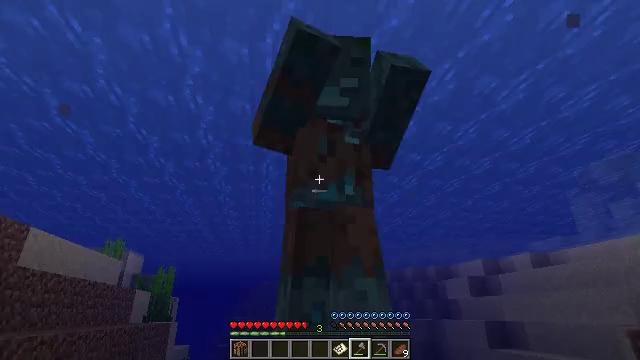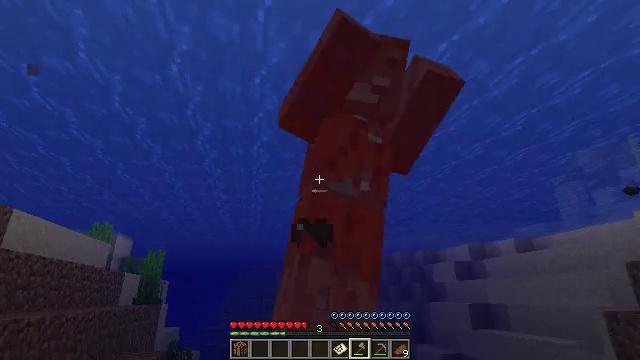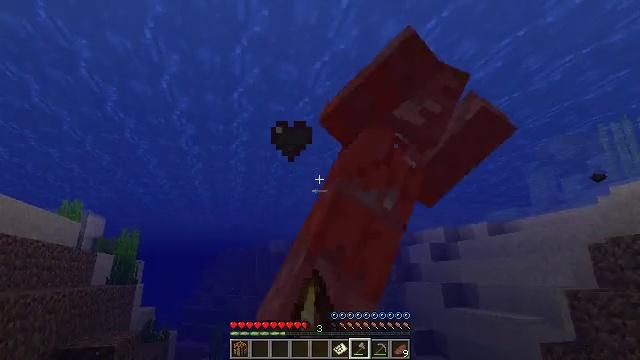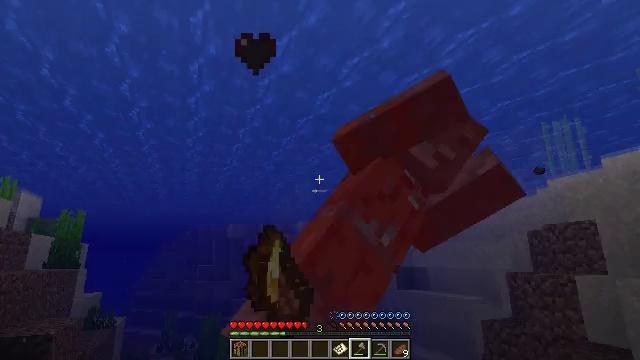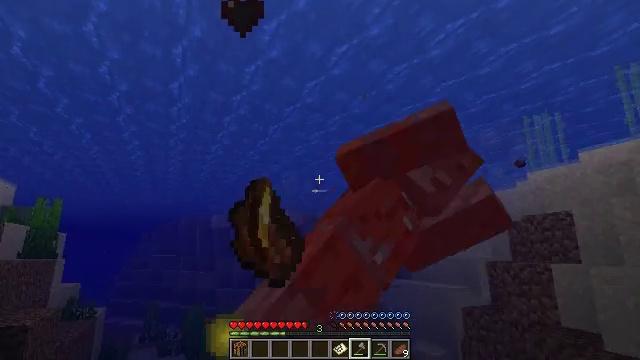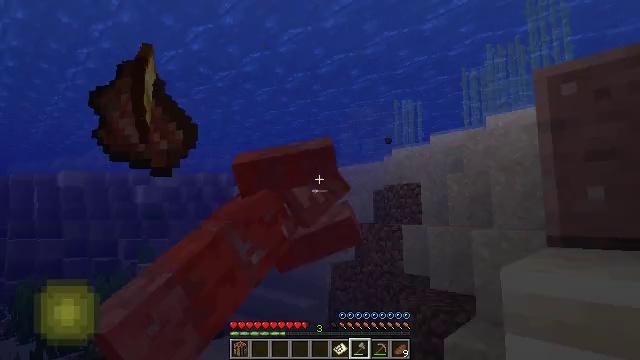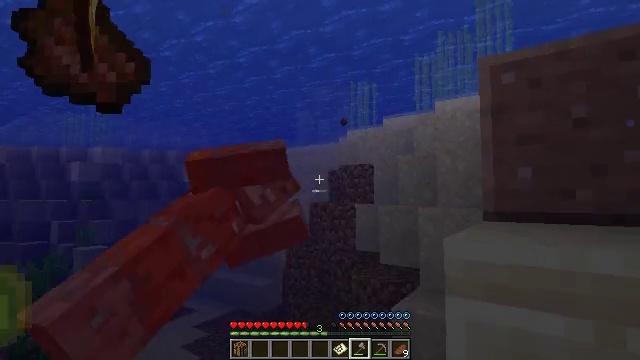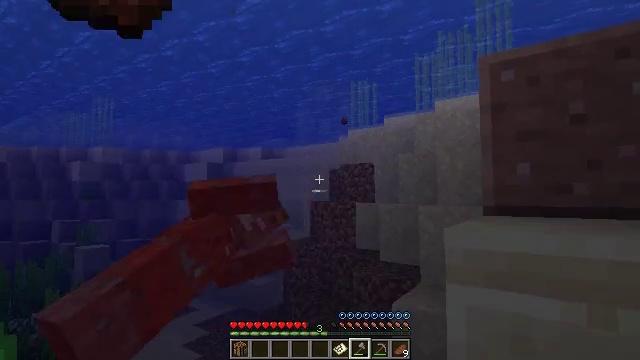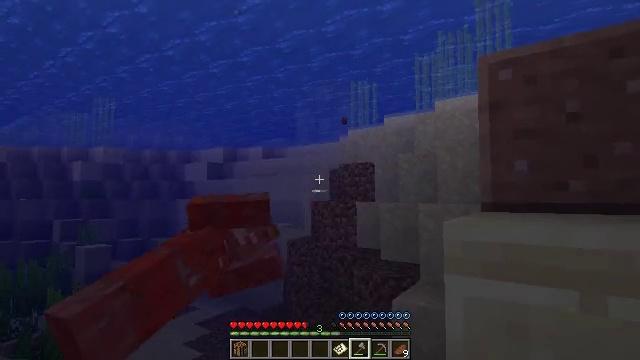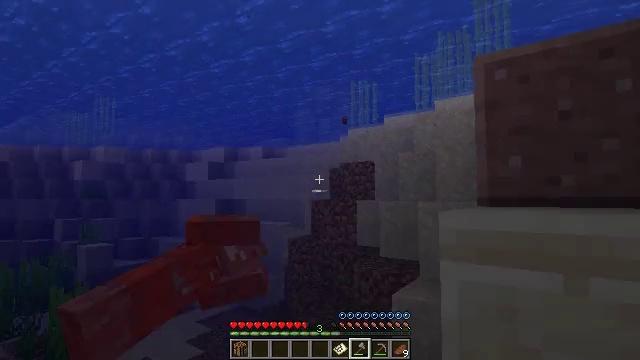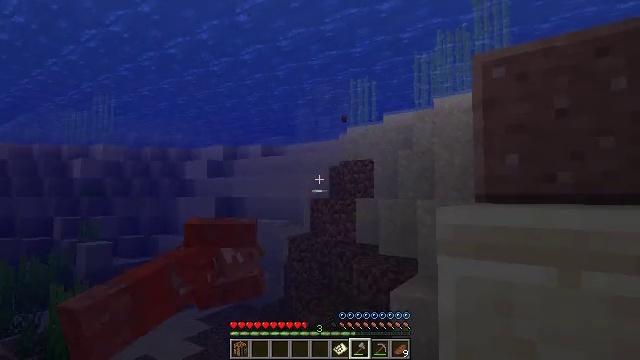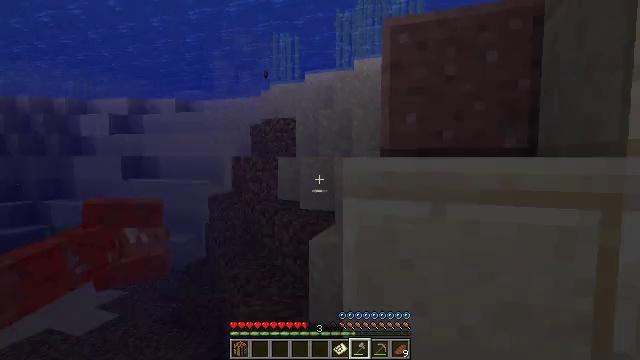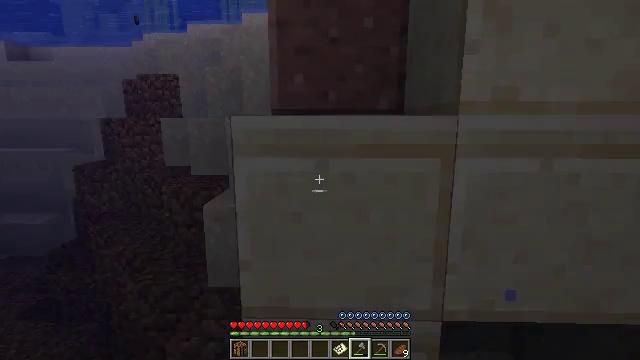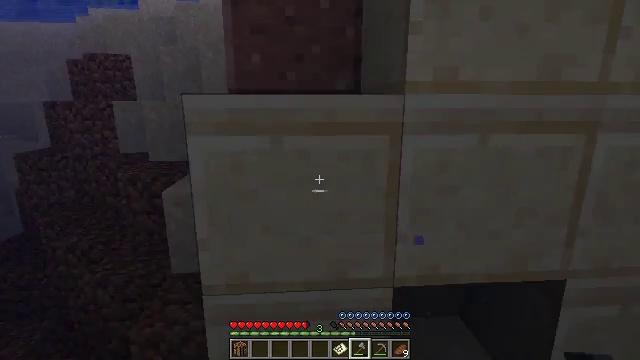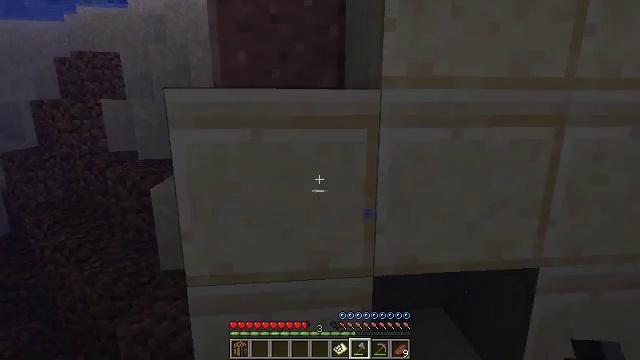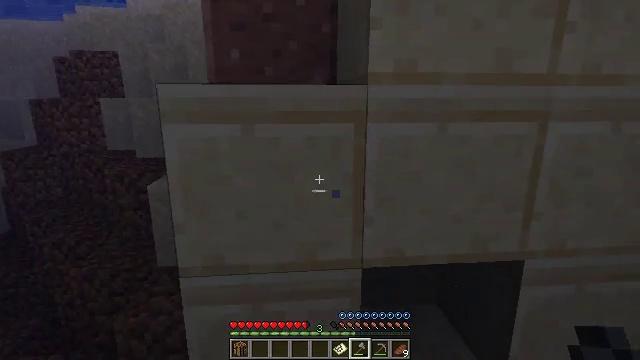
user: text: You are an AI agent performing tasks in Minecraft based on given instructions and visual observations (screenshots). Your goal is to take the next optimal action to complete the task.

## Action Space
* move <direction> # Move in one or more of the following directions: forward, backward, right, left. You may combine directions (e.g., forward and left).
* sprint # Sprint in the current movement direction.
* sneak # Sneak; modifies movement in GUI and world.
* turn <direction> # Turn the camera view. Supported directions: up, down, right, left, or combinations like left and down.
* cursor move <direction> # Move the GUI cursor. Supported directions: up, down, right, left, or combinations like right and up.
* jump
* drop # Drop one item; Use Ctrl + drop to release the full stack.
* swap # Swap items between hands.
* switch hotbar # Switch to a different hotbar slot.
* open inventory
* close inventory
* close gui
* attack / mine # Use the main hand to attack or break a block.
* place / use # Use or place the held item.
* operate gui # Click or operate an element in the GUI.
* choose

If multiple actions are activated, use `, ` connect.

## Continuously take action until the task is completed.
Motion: motion action
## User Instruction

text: Mine the polished granite block.
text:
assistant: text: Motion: move forward, turn right and down
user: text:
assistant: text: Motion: turn right and down
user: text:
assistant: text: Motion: turn right and down
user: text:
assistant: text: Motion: move back, turn right and down
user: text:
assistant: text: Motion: move back, turn right and down
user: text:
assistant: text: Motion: move back, turn right and down
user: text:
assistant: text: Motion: move back
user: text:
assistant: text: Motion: move back
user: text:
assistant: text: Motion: move back
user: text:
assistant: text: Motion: move back and move right
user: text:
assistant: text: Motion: move back and move right, turn right and down
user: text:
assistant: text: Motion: move back and move right, turn right and down
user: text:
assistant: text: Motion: move back and move right, turn right and down
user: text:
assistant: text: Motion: move back and move right, turn right
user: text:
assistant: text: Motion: move back and move right
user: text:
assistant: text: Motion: move back and move right
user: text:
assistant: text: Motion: move back and move right
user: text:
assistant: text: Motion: move back, turn right
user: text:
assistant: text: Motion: move back, turn right
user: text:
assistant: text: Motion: move back and move right, turn right
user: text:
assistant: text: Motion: move back and move right, turn right and down
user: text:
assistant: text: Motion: move back and move right, turn down
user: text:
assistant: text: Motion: move back and move right
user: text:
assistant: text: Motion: move back and move right
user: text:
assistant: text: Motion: move back and move right
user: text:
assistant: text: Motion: move right, turn left
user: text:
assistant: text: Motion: move right, turn left
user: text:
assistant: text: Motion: move right
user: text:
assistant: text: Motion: move right
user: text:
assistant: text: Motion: move forward and move right